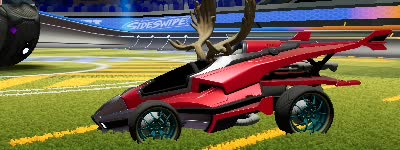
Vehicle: aftershock